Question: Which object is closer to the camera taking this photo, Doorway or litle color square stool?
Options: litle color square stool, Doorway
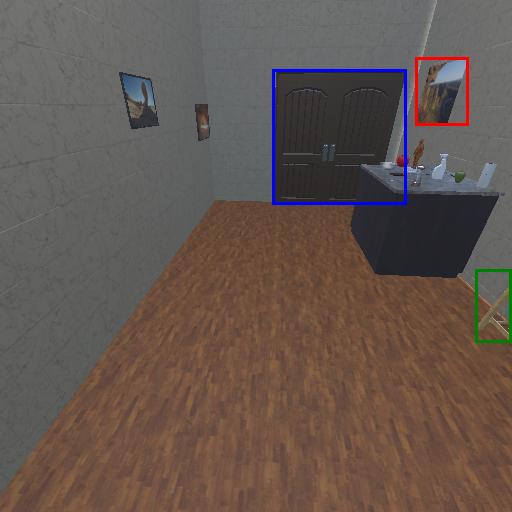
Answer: litle color square stool